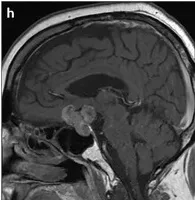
MRI of the pituitary sarcoma arising from a pituitary adenoma. The same sections are shown for the tumor three years later, prior to surgical resection, measuring 3.3 x 3.0 x 2.6 cm3
(E-H).
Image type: radiology (mri)